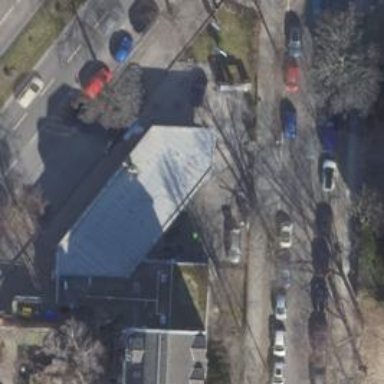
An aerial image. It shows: Fuel station with car wash service.